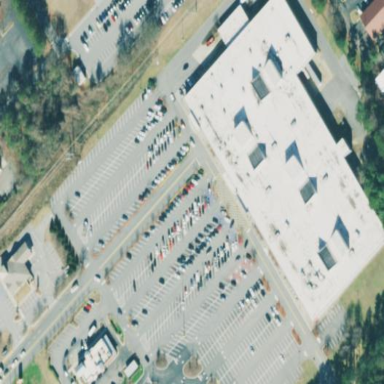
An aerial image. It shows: Department store with flat roof.